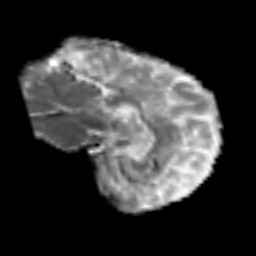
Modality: MD
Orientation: sagittal
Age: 74
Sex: male
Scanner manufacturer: siemens
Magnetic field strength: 3 T
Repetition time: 6.1 s
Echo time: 0.101 s